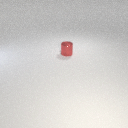
small red metal cylinder